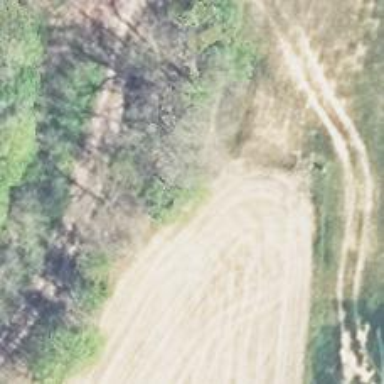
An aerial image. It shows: Hunting stand.